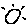
Label: sun